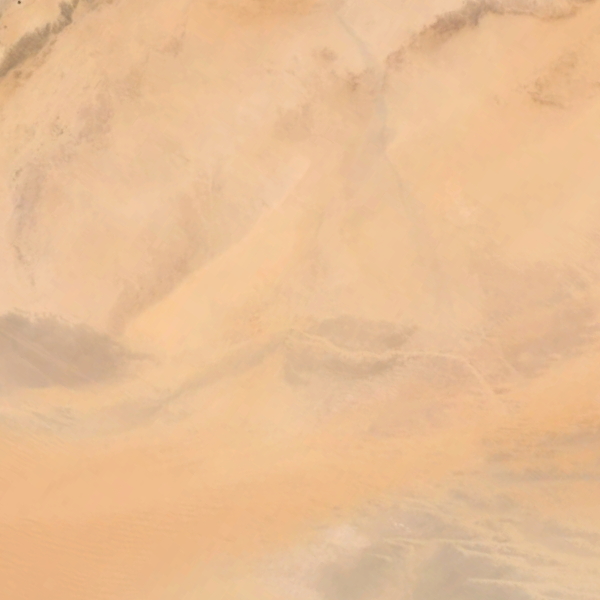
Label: Desert